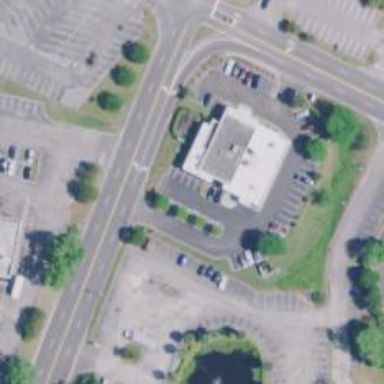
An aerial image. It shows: Healthcare clinic.